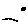
Label: moon